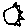
Label: sun